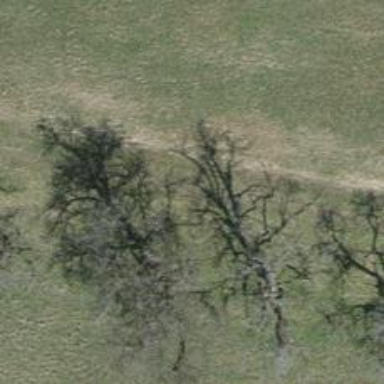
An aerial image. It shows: Grass track with grade5 track type.